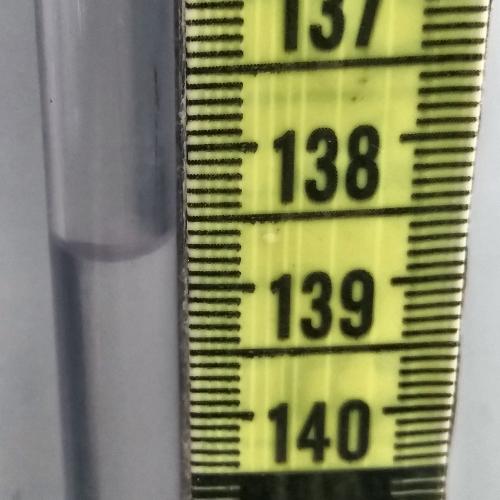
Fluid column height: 138.7 cm